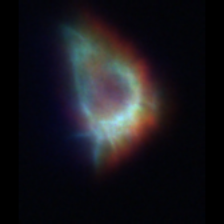
Taxon: Ciliates
Group: Other